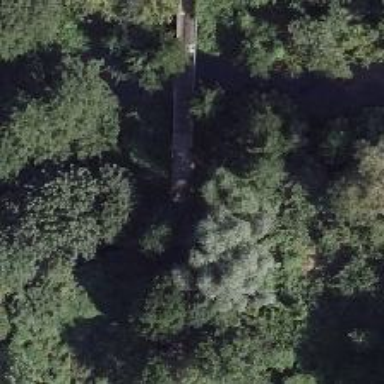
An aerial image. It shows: Path leading to bridge.